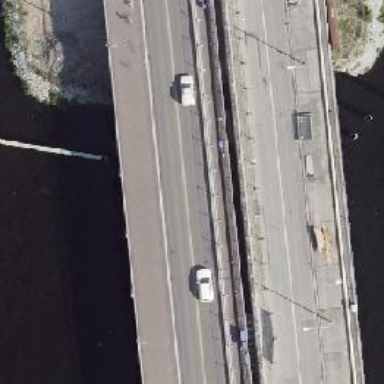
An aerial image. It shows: Bridge support in the form of pier.